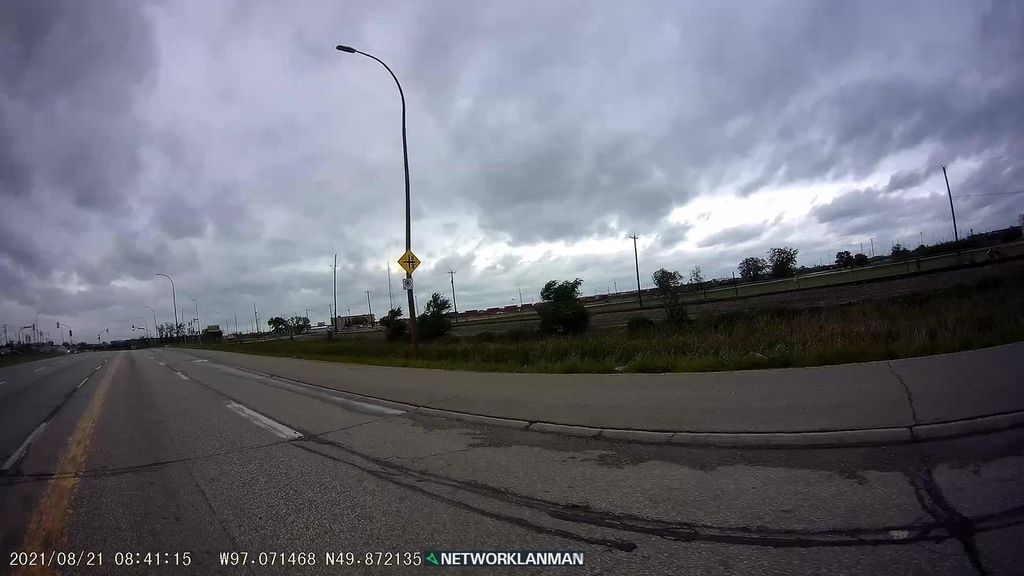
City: winnipeg